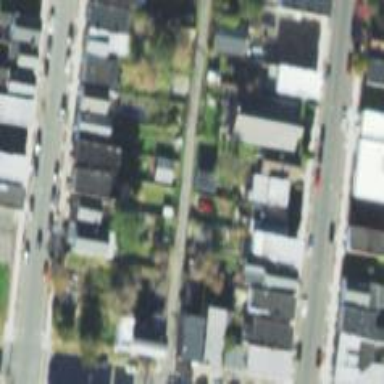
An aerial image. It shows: Alley classified as service road.